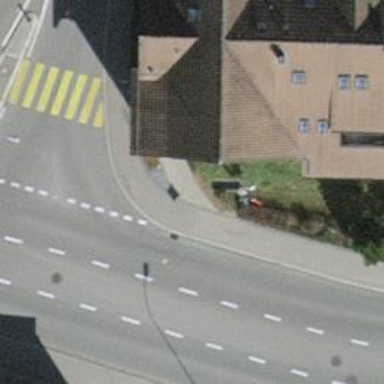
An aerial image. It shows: Sidewalk along the footway.